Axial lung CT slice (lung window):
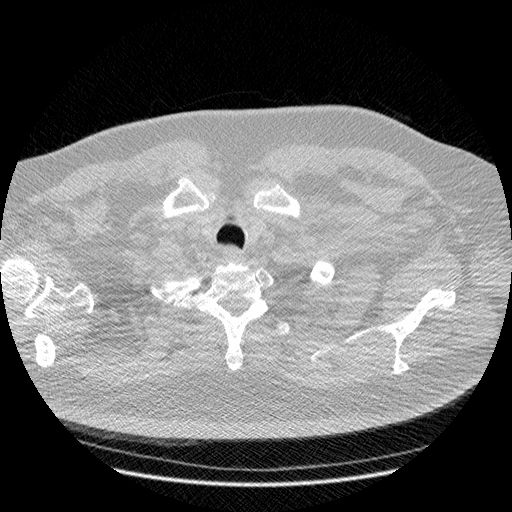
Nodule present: no